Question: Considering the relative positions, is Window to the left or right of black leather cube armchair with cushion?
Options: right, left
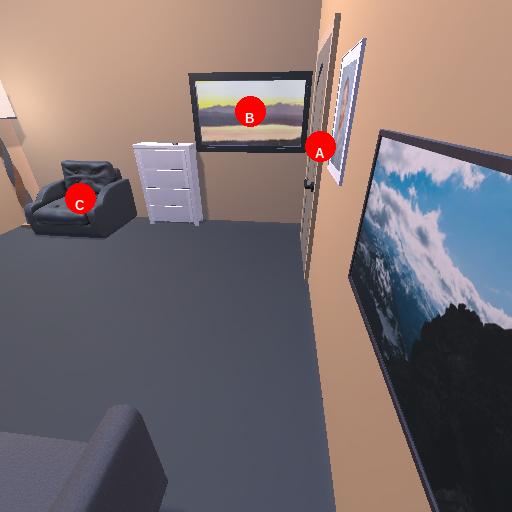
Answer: right